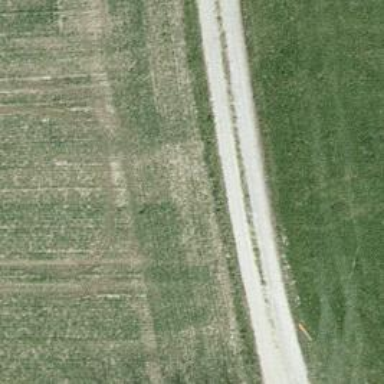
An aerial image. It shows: Gravel track with grade 4 classification.